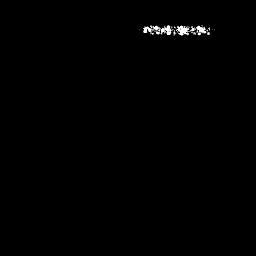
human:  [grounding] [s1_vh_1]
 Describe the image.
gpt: In the satellite image, there is  <ref>1 medium ship </ref> <box>[[54, 8, 83, 15, 0]]</box> located at top.